Question: I have a function which does some array manipulation on an NSMutableArray. Somehow after a couple of loops of the while function the values inside 2 local variables are total garbage. They are not being assigned or manipulated anywhere. Here's how:

Here's the function:
'''
-(void) normalize_path:(NSMutableArray *)path tool:(Tool)tool
{
NSUInteger last_accepted_point_index = 0;
NSUInteger current_point_index = 1;
while(current_point_index < [path count]){
VPoint * p1, * p2;
[[path objectAtIndex:last_accepted_point_index] getValue:&p1];
[[path objectAtIndex:current_point_index] getValue:&p2];
//float distance = [self distance_between:p1 and:p2];
// if(distance < MIN_POINT_DISTANCE){
// [path removeObjectAtIndex:current_point_index];
// }else{
// float opacity = tool.max_opacity - distance * tool.opacity_sensitivity;
// opacity = opacity <= tool.min_opacity ? tool.min_opacity : opacity;
// p2->opacity = opacity;
// float thickness = tool.max_thickness - distance * tool.thickness_sensitivity;
// thickness = thickness <= tool.min_thickness ? tool.min_thickness : thickness;
// p2->thickness = thickness;
// last_accepted_point_index = current_point_index;
// //current_point_index++;
// }
}
}
'''
And it's called only in one place like so:
'''
//...
[self normalize_path:opath tool:pen];
//...
'''
Every run creates different values. I am confounded! What is going on here?
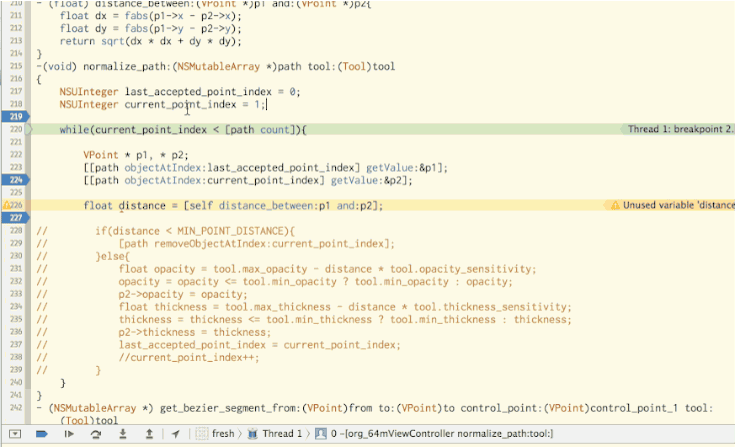
Answer: I think that this may be a memory issue which you can fix by removing the '&' from in front of 'p1' and 'p2' in the 'getValue:' call. It's difficult to be totally sure as you haven't said what 'VPoint' is, but normally this code would look like this:
'''
VPoint p1, p2;
[[path objectAtIndex:last_accepted_point_index] getValue:&p1];
[[path objectAtIndex:current_point_index] getValue:&p2];
'''
This would then set 'p1' and 'p2' to the actual values. Your distance between function would then not take references but the actual values of p1 and p2 (if you want to pass references as you are doing now, you'd put '&' in front of 'p1' and 'p2' in the distance 'callBetween' method call.